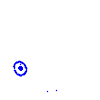
Particle: electron